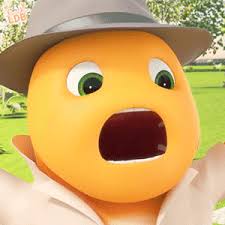
Label: nailong